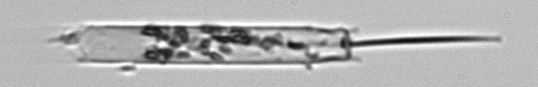
Label: Ditylum_brightwellii